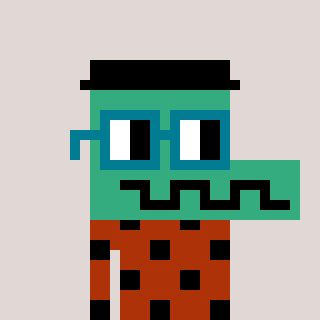
a pixel art character with square dark green glasses, a crocodile-shaped head and a hotbrown-colored body on a warm background